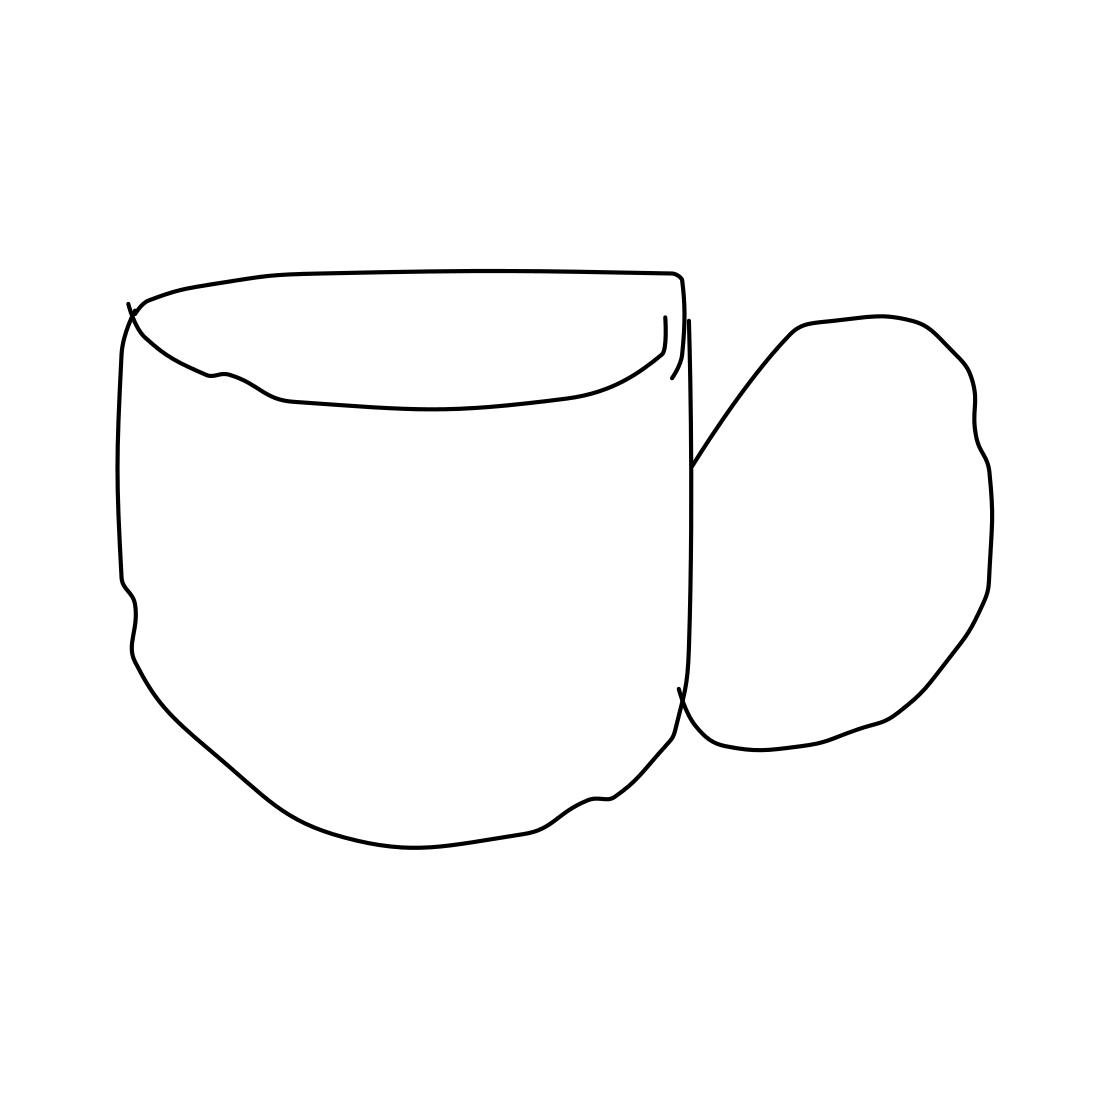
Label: cup